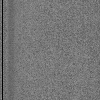
Atmospheric dust classification: dusty